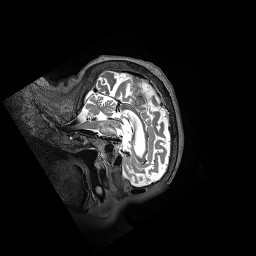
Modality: T2w
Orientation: sagittal
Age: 100
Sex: female